Brain MRI, t1w sequence, axial 2D slice.
Patient: age 46, sex F, weight 95 kg, height 1.95 m
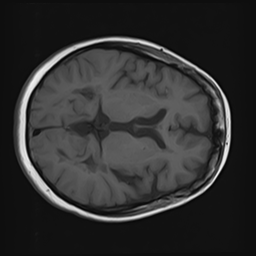